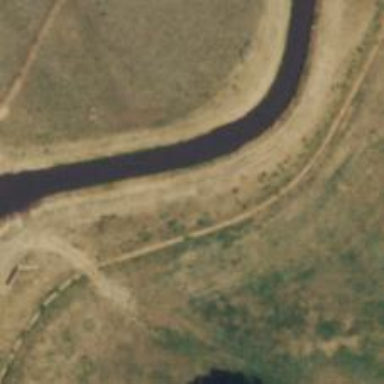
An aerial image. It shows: Irrigation canal used for providing water to the land.